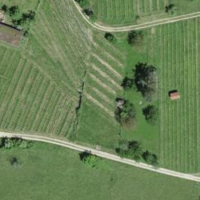
EUNIS habitat code: 25
Species observed at this site:
Lycaena phlaeas
Vespa crabro
Macroglossum stellatarum
Bombus sylvarum